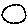
Label: circle